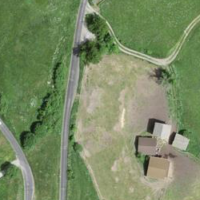
EUNIS habitat code: 24
Species observed at this site:
Lanius collurio